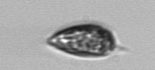
Label: Prorocentrum_triestinum